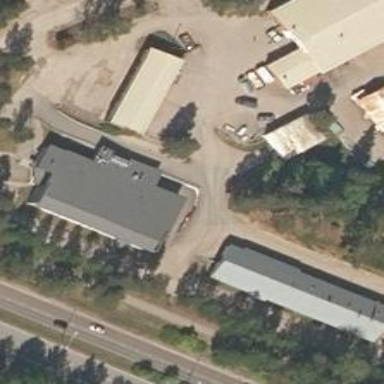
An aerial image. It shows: Industrial building with flat roof.